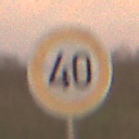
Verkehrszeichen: Geschwindigkeit40
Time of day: SunriseSunset
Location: Outdoor (Nature)
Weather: PartlyCloudy
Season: NotSpecified
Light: Natural